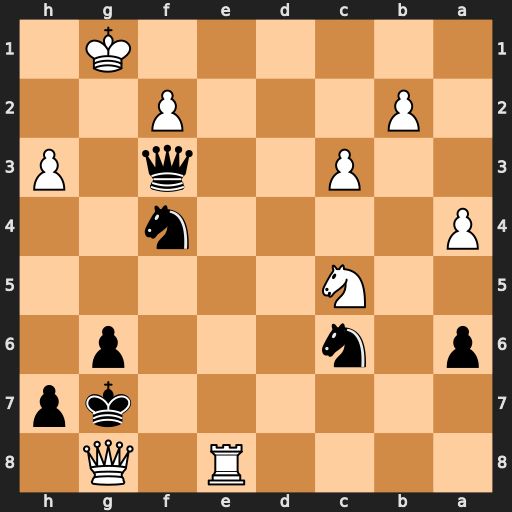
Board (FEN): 4R1Q1/6kp/p1n3p1/2N5/P4n2/2P2q1P/1P3P2/6K1
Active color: b
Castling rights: -
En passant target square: -
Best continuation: Kh6 Qf8+ Kh5 Qxf4 Qxf4